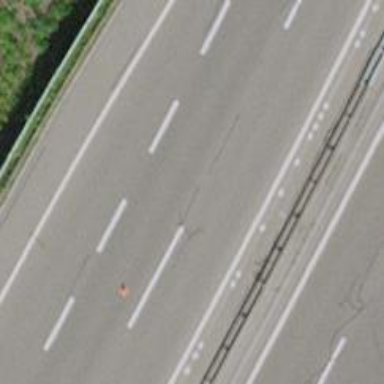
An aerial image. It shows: View of motorway.